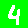
Digit: 4